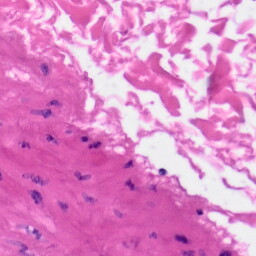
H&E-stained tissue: Skin